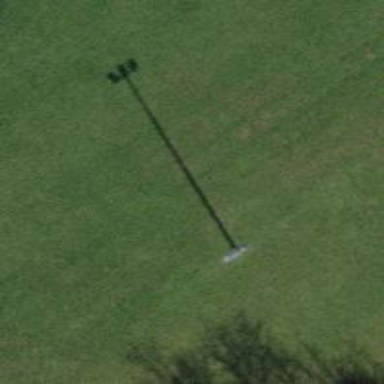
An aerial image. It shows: Mast structure.